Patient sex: M
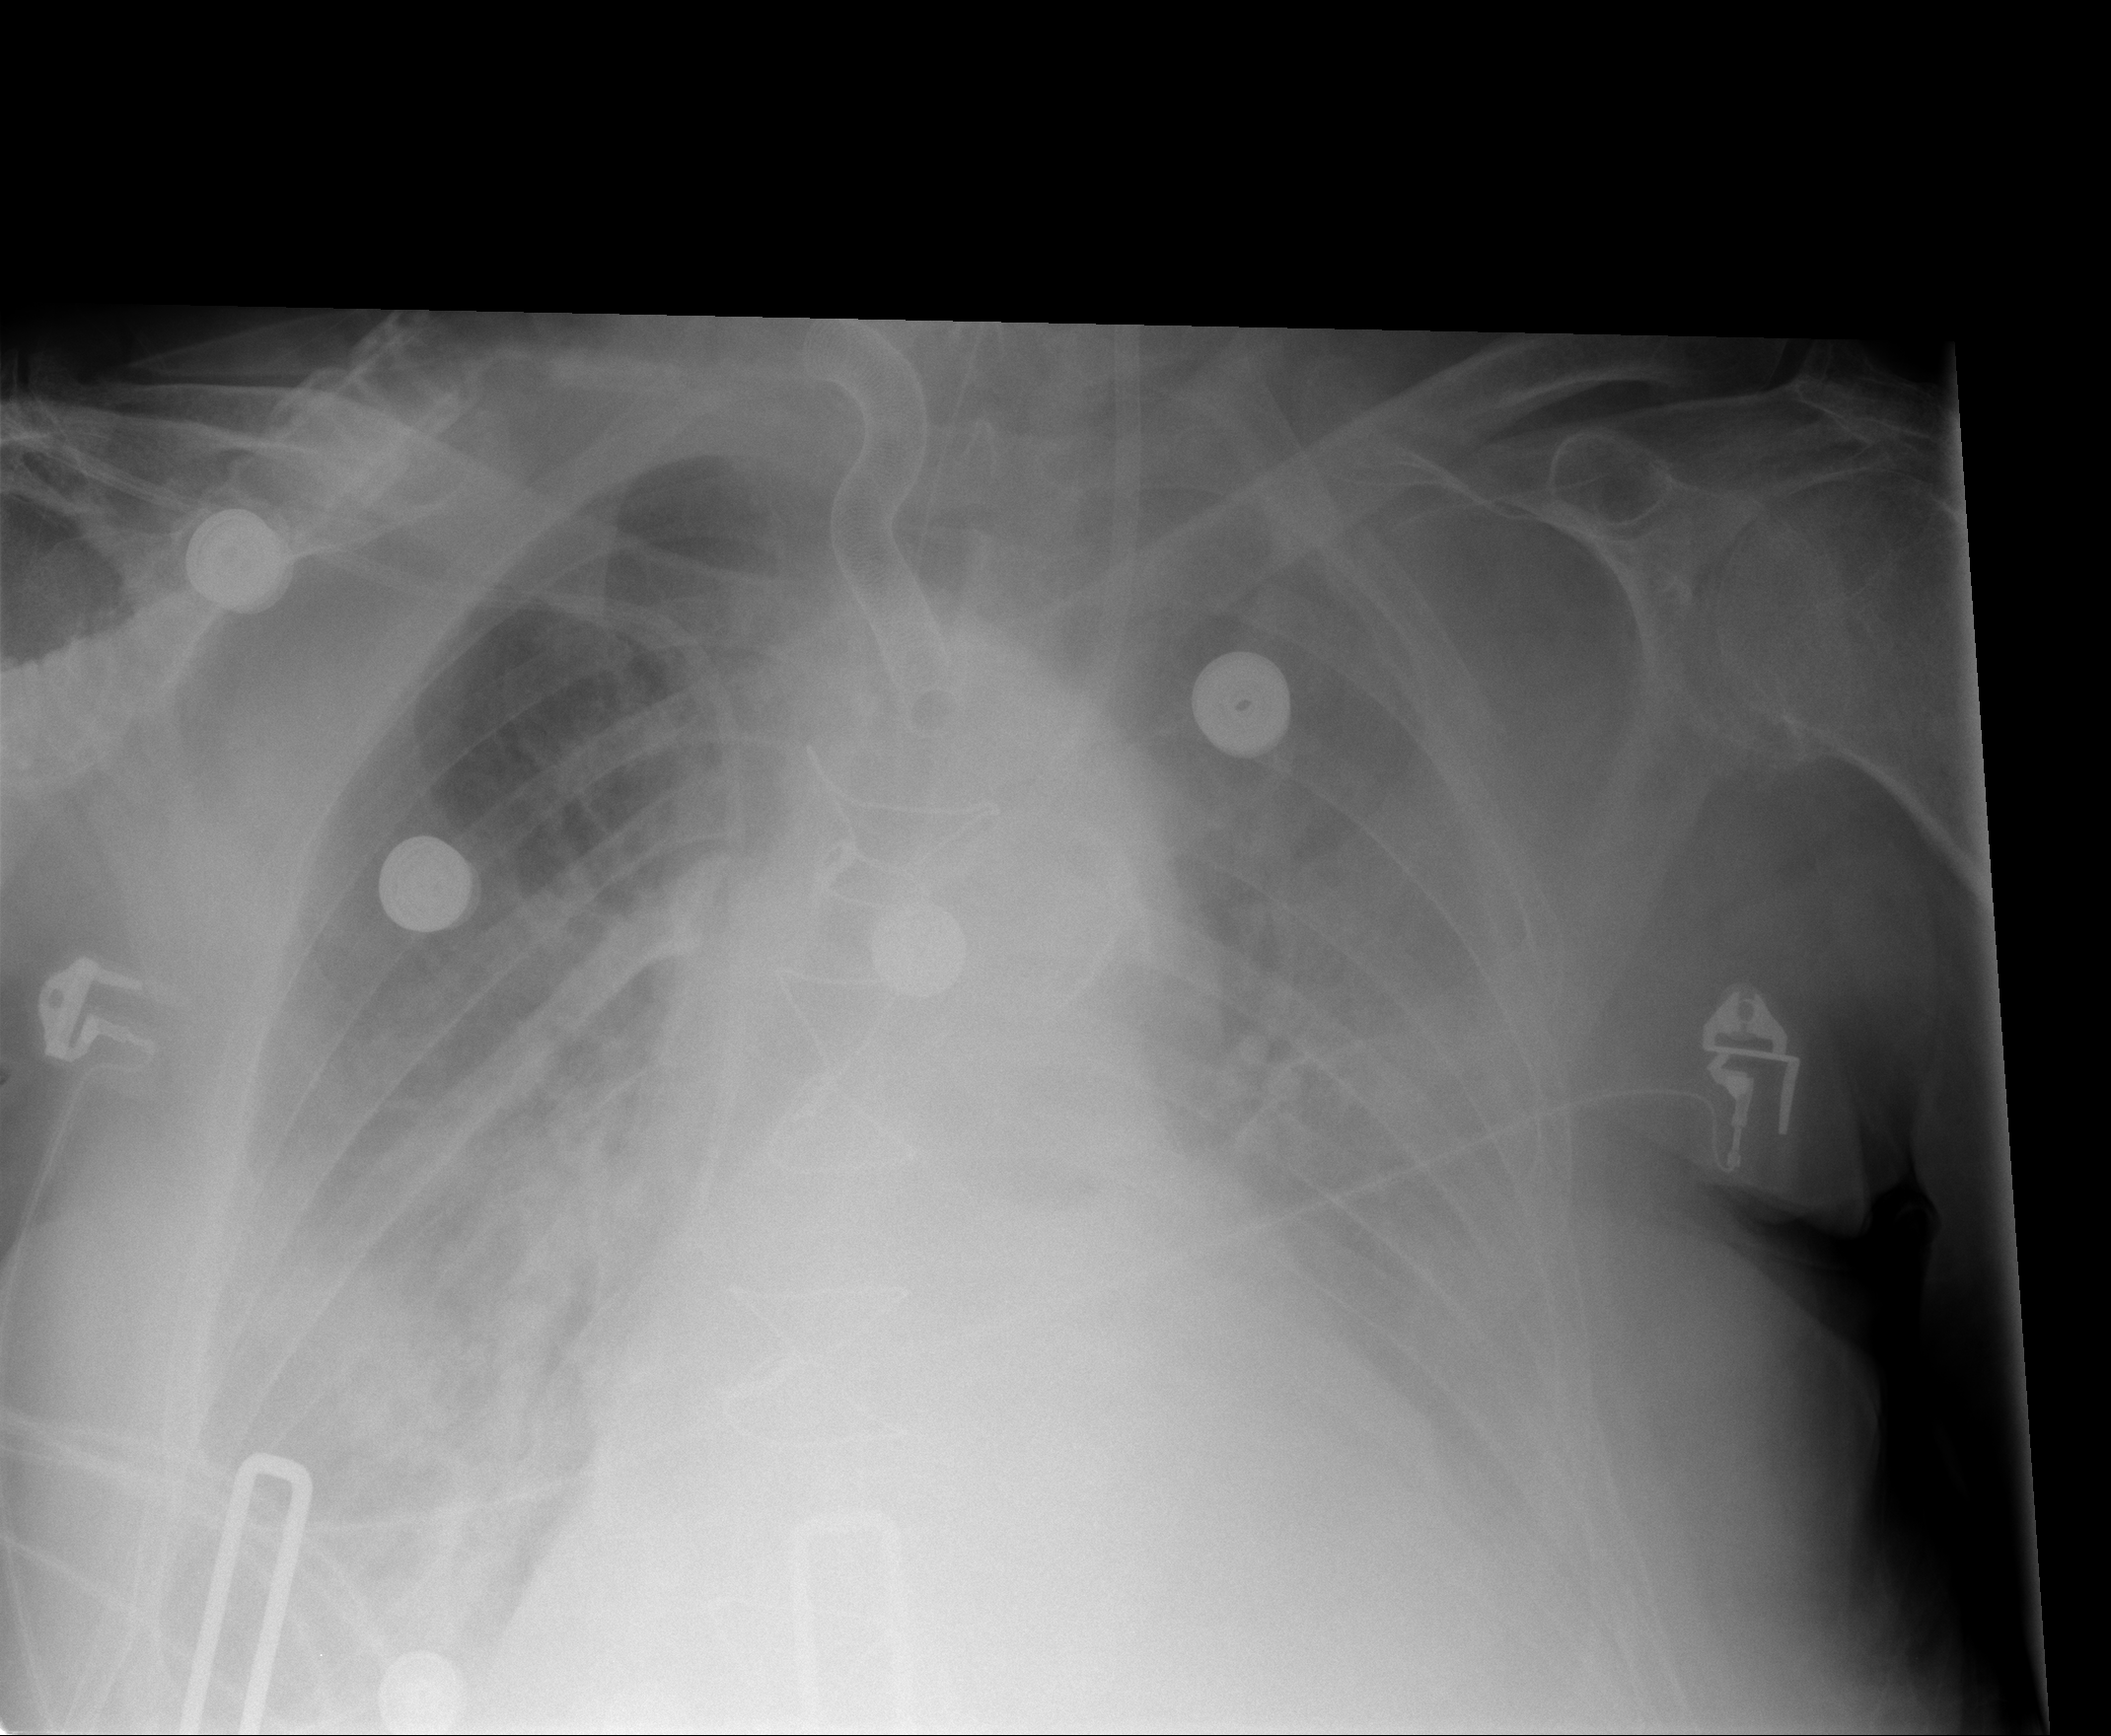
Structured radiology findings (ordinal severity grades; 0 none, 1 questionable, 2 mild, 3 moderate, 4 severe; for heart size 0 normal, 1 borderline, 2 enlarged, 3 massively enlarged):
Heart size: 2
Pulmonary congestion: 3
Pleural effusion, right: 2
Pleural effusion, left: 2
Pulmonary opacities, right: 3
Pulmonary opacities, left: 2
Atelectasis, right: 2
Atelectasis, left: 2